Current action and preconditions to check: trajectory_clear

Your task: For each precondition in the list above, predict whether it will hold at this action.

Consider the current scene as observed from the mobile robot's camera, and analyze the predicted future states of all dynamic agents (e.g., people, animals, vehicles, or any moving entities) within the NEXT SECOND.

IMPORTANT: Only answer "very likely" if you are absolutely certain—based on strong, clear evidence—that a dynamic agent will violate the precondition in the predicted future state. Do NOT answer "very likely" for unlikely, ambiguous, or low-probability risks.

Ask yourself for each precondition: Is there a high probability, with clear and convincing evidence, that the predicted future states of any dynamic agent will interfere with the predicted future state of the currently executing action within the NEXT SECOND, causing that precondition to fail?

Assess the risk level based on these predictions. Use "likely" or "very likely" if motions create a clear risk of interference.

Use "neutral" or "improbable" if agents are nearby but their predicted paths are clearly diverging or non-conflicting.

Failure Risk Categories: "very improbable", "improbable", "neutral", "likely", "very likely"

Answer Format: Output ONLY the probability_of_failure value from these categories: "very improbable", "improbable", "neutral", "likely", "very likely"

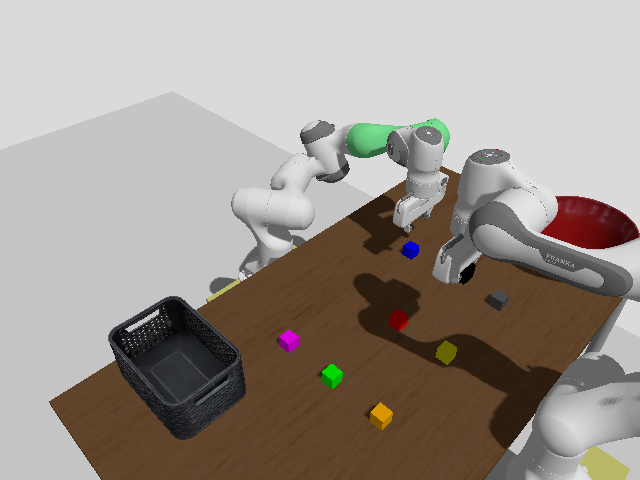

Answer: very improbable